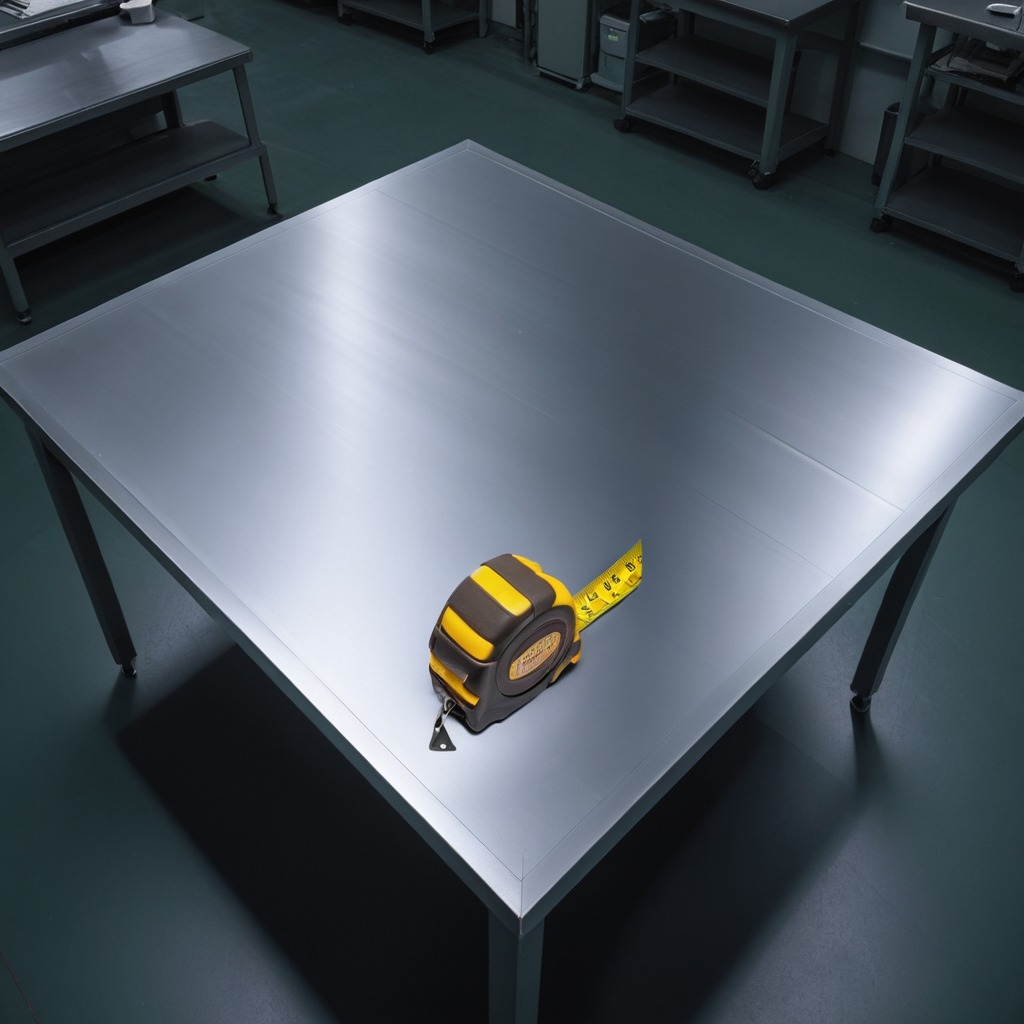
A measuring tape is lying on the tabletop.